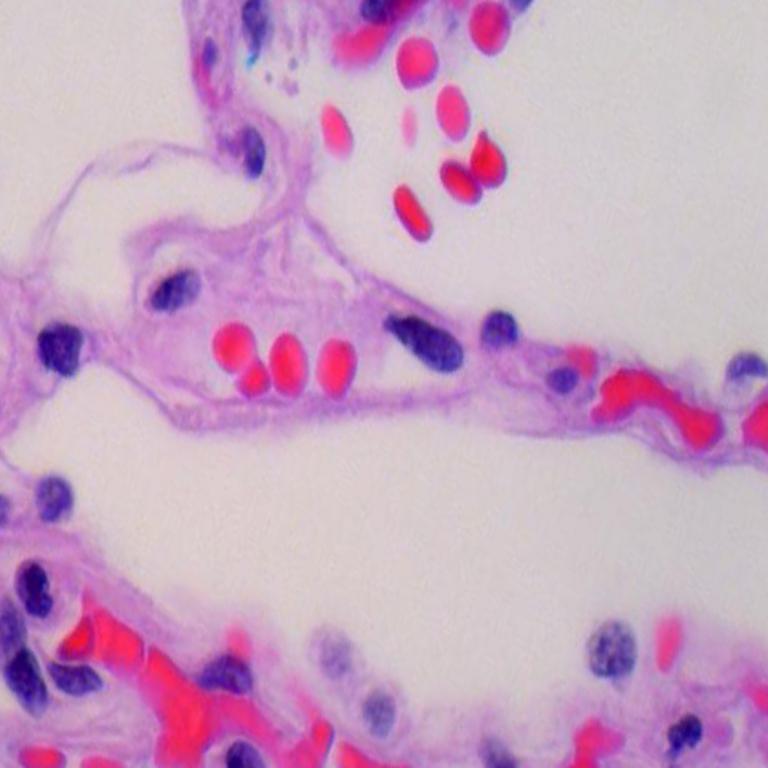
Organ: lung
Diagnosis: benign